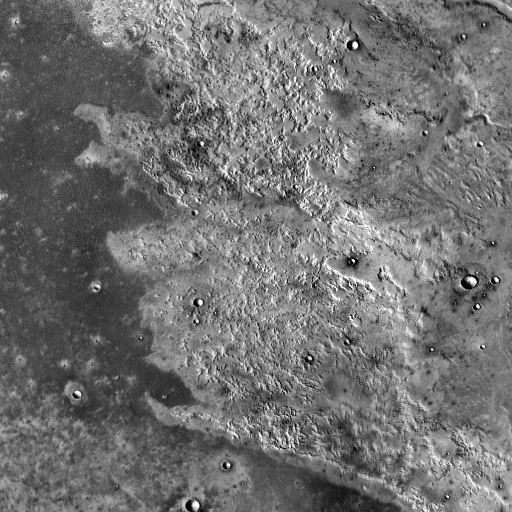
Crater classes present: Background, Other